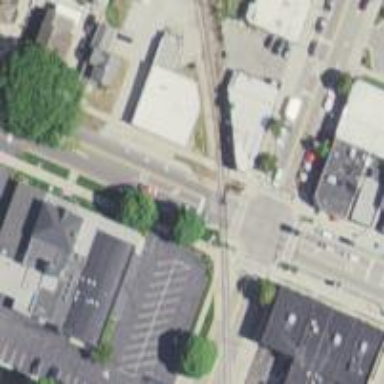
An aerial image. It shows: Railway crossing.